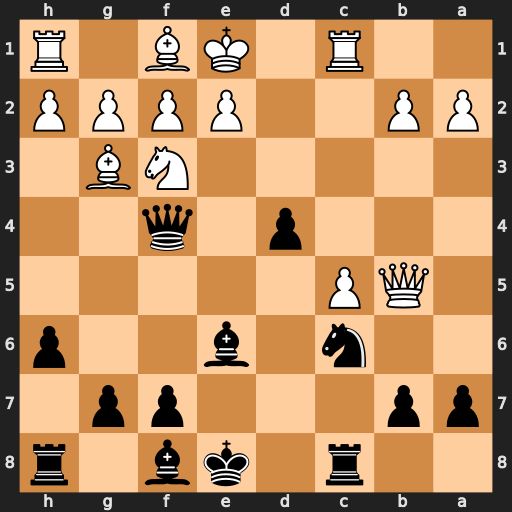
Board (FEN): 2r1kb1r/pp3pp1/2n1b2p/1QP5/3p1q2/5NB1/PP2PPPP/2R1KB1R
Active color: b
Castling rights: Kk
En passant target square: -
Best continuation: Qxc1#